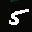
Label: 5